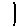
Label: line